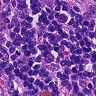
Metastatic tissue present: no